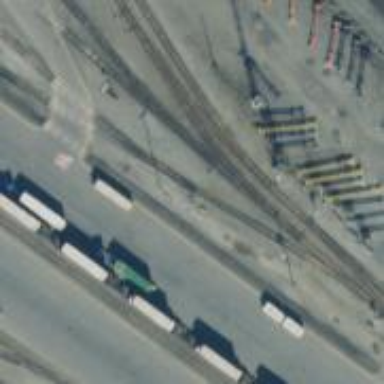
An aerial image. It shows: Railway yard in service.